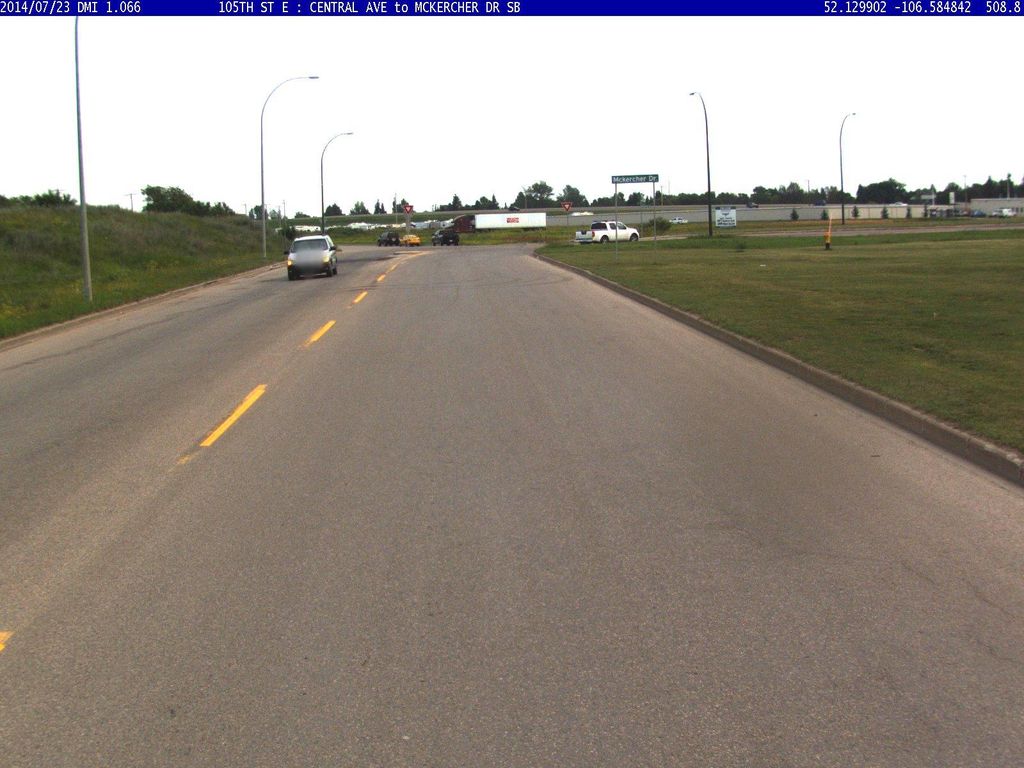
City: saskatoon